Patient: sex F, age 73
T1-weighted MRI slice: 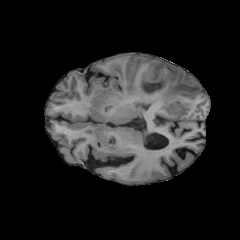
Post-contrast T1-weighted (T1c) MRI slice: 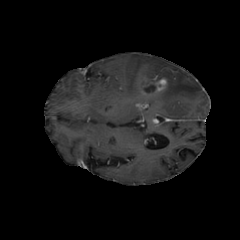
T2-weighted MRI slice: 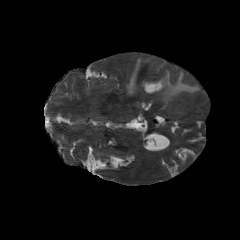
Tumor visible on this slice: yes
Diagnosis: Glioblastoma, IDH-wildtype
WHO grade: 4